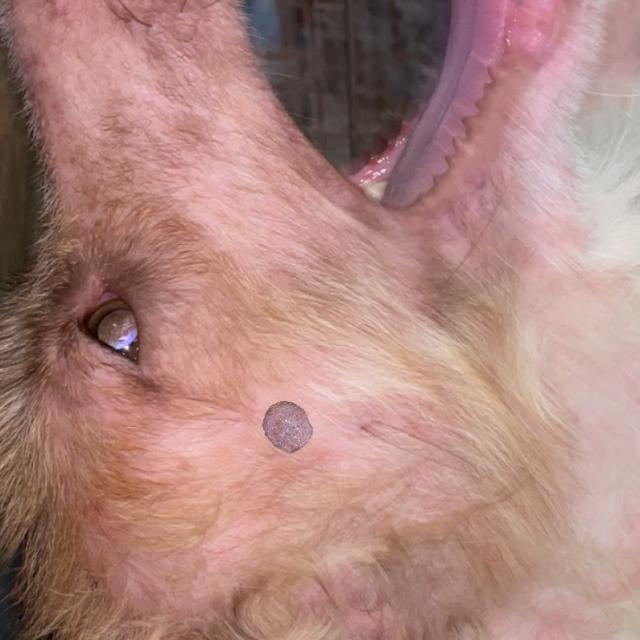
Canine ringworm (Dermatophytosis) — fungal infection caused by Microsporum or Trichophyton. Presents with circular alopecia, scaling, crusting, and broken hairs.